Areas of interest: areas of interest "Science and Technology Museum"
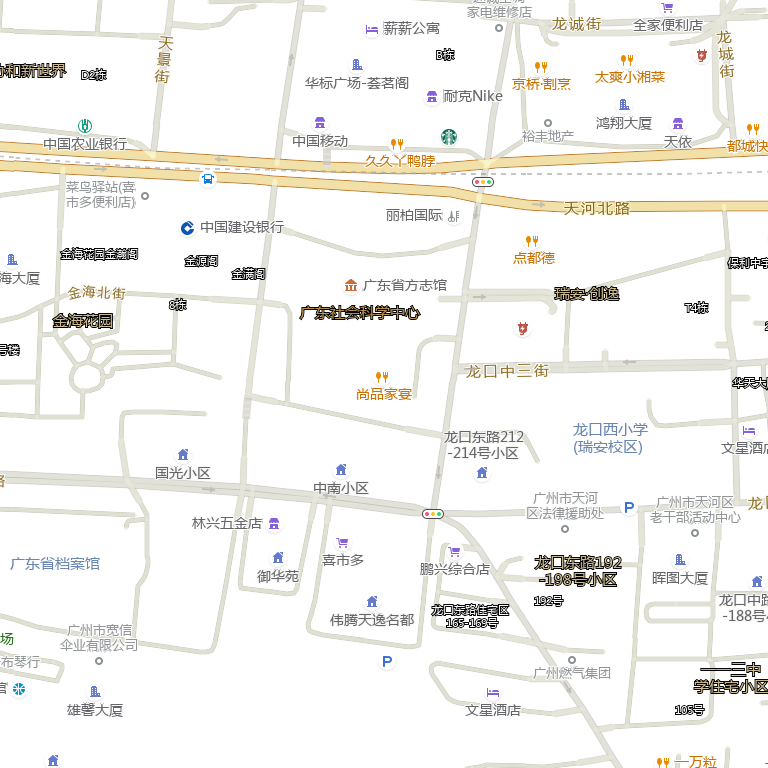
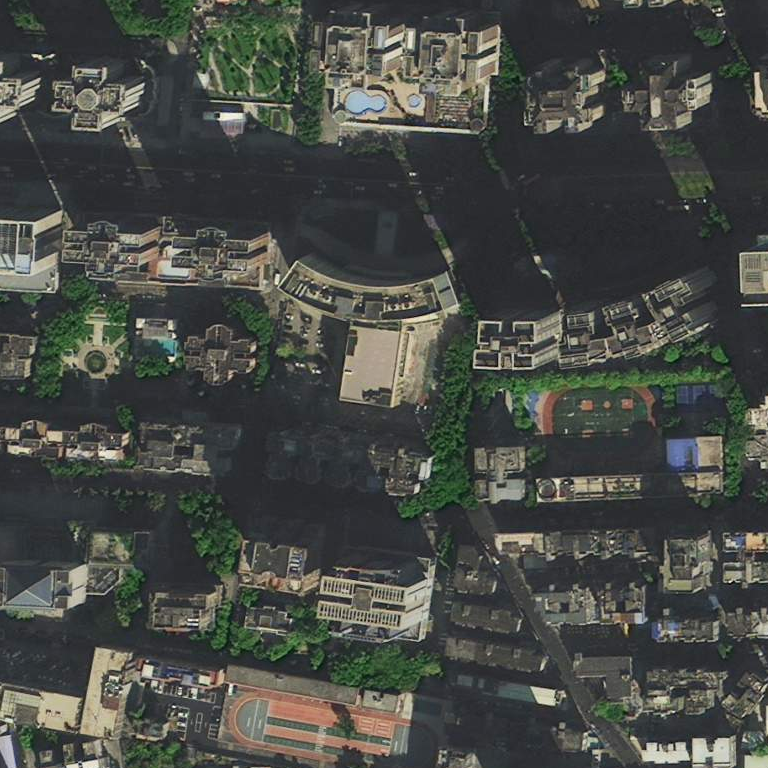